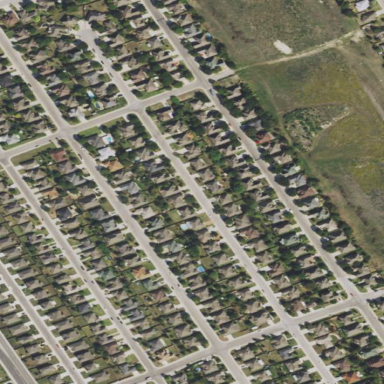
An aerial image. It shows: Residential area in subdivision.